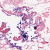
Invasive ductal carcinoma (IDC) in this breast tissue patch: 0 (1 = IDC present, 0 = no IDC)